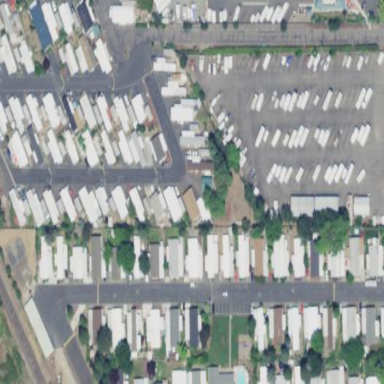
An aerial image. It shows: Residential area designated as trailer park.